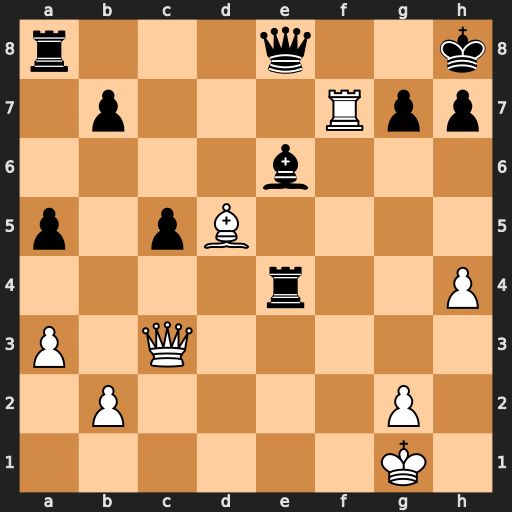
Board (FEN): r3q2k/1p3Rpp/4b3/p1pB4/4r2P/P1Q5/1P4P1/6K1
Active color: w
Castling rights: -
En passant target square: -
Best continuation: Qxg7#